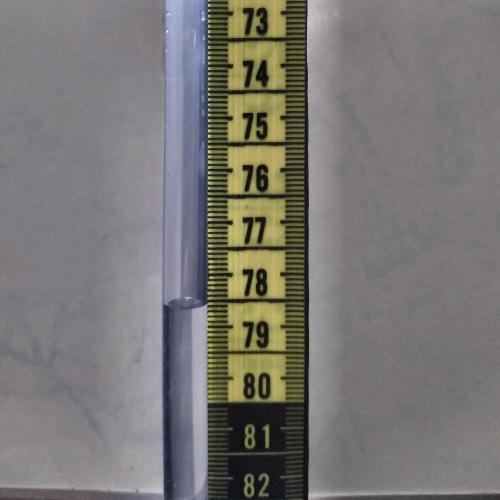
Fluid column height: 78.6 cm